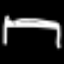
Label: bed